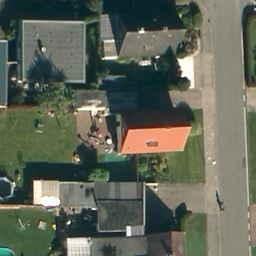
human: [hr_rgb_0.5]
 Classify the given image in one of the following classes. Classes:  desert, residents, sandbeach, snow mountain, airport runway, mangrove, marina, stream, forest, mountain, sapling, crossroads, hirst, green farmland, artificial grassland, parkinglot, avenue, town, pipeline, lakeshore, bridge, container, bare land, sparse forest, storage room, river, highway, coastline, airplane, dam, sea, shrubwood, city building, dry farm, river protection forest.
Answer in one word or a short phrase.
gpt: residents